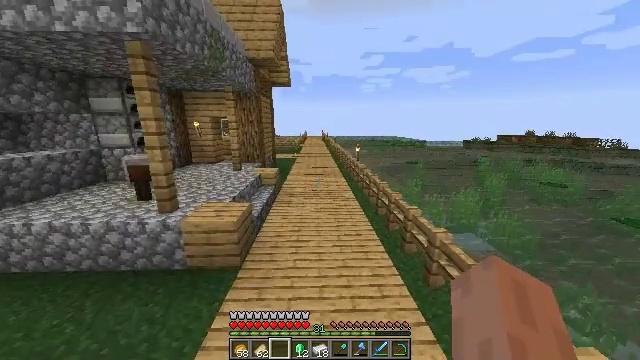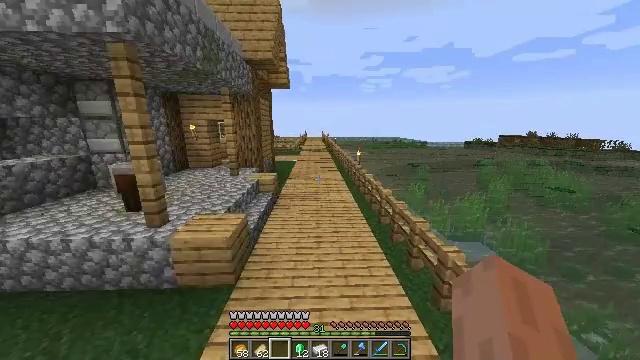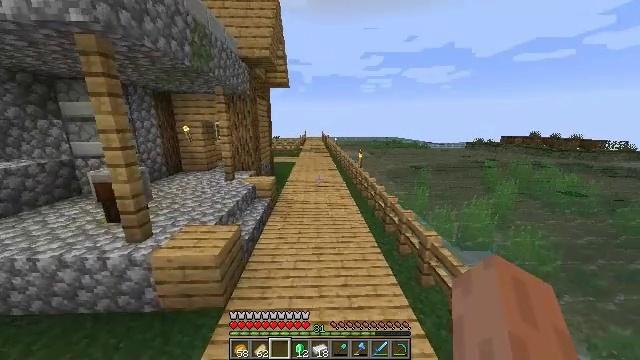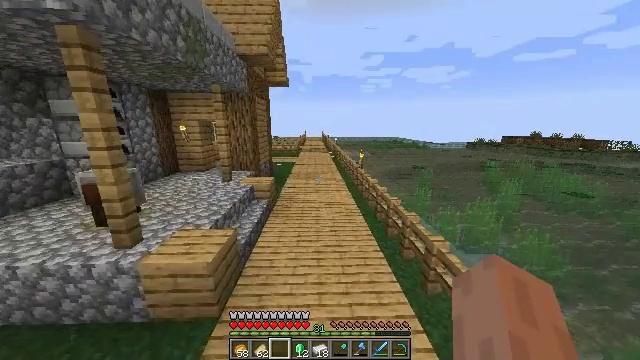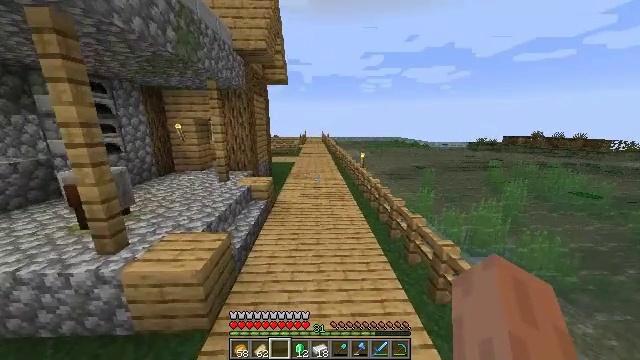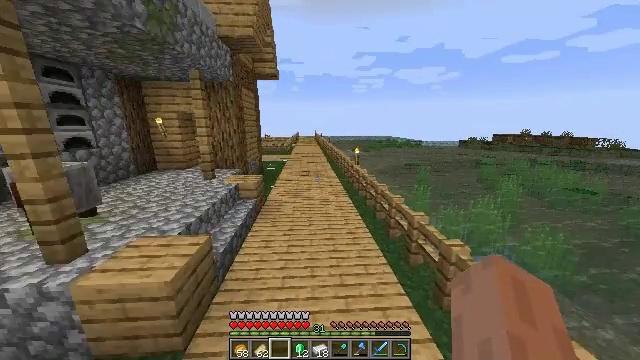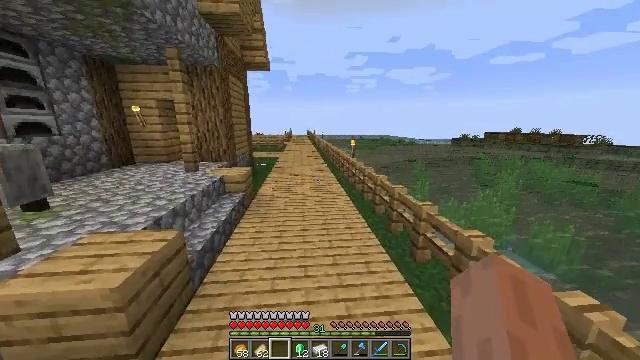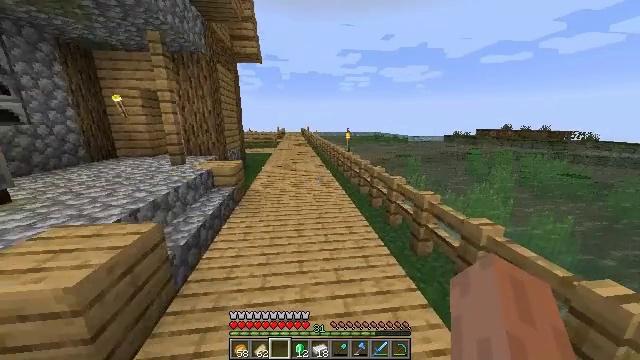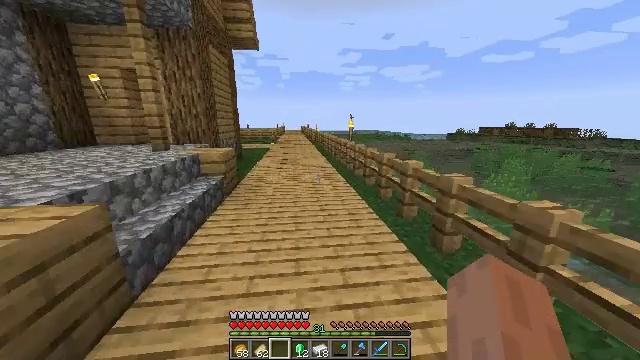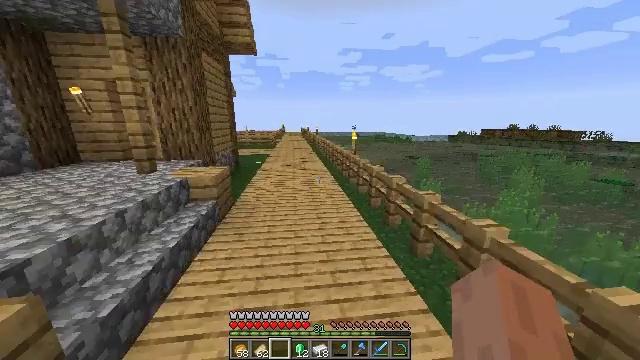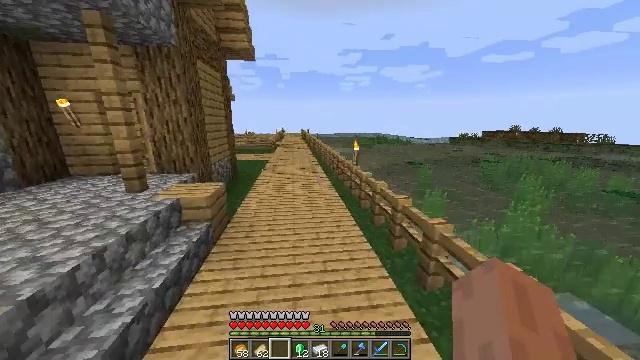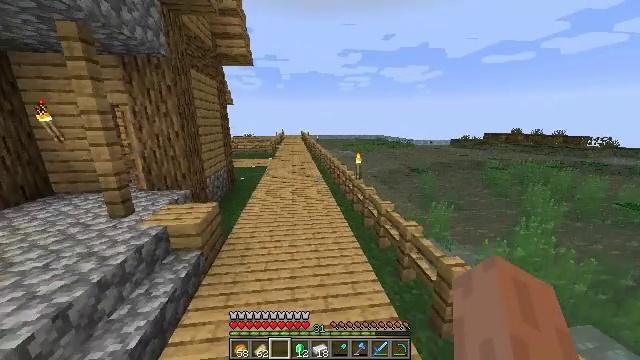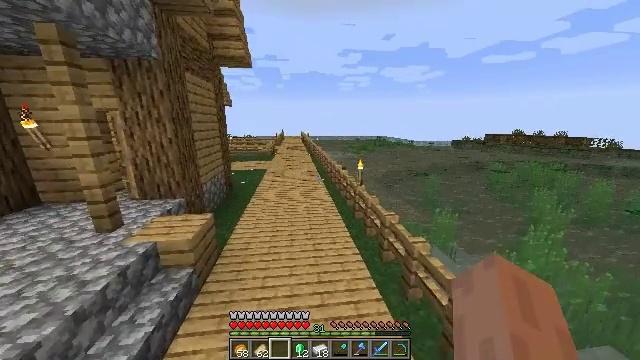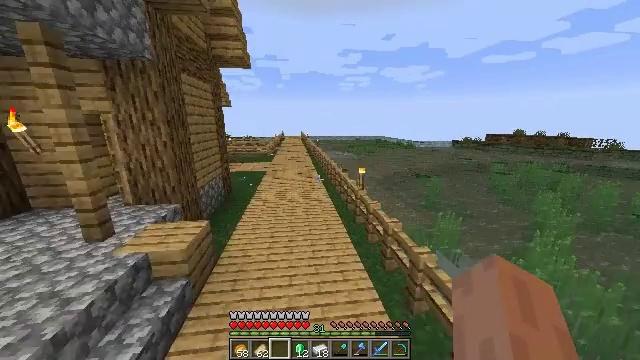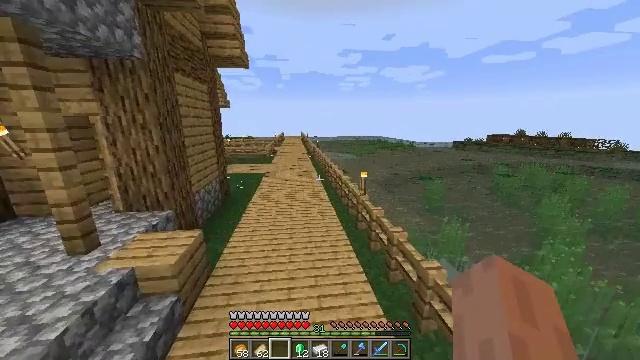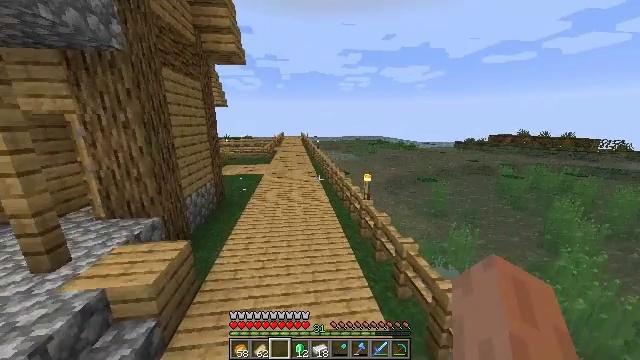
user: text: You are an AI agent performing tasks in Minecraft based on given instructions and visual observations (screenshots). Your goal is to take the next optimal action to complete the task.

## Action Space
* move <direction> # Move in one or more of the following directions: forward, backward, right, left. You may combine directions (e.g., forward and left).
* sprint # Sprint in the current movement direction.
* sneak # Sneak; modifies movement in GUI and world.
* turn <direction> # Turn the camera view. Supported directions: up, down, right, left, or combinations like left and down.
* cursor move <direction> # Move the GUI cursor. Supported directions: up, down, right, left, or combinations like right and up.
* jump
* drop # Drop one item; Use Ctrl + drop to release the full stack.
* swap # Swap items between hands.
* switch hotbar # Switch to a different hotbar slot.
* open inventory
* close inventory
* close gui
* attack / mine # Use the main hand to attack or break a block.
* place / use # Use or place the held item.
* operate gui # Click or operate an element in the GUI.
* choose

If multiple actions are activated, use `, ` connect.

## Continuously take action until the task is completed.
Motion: motion action
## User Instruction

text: Left-click to destroy the oak fence.
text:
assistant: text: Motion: move forward, sprint, jump
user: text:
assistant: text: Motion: move forward, sprint, jump
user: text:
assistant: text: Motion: move forward, jump
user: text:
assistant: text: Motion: move forward, jump
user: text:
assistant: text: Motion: move forward, turn right, jump
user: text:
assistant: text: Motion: move forward, turn right, jump
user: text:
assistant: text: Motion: move forward, sprint, turn right, jump
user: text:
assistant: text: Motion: move forward, sprint, jump
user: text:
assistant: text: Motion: move forward, sprint, jump
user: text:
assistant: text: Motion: move forward, sprint, jump
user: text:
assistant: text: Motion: move forward, sprint, jump
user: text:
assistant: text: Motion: move forward, sprint, jump
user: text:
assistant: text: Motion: move forward, jump
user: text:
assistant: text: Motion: move forward, jump
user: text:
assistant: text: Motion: move forward, jump
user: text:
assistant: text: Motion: move forward, jump
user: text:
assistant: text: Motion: move forward, turn left, jump
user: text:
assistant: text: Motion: move forward, sprint, turn left, jump
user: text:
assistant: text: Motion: move forward, sprint, turn left, jump
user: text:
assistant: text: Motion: move forward, sprint, turn left, jump
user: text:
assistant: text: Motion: move forward, sprint, jump
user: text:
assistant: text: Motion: move forward, sprint, jump
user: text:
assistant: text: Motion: move forward, sprint, jump
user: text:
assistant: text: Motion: move forward, jump
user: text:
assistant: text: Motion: move forward, jump
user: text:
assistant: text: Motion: move forward, jump
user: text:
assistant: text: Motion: move forward, jump
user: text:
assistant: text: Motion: move forward, jump
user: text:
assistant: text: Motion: move forward, jump
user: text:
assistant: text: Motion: move forward, sprint, jump